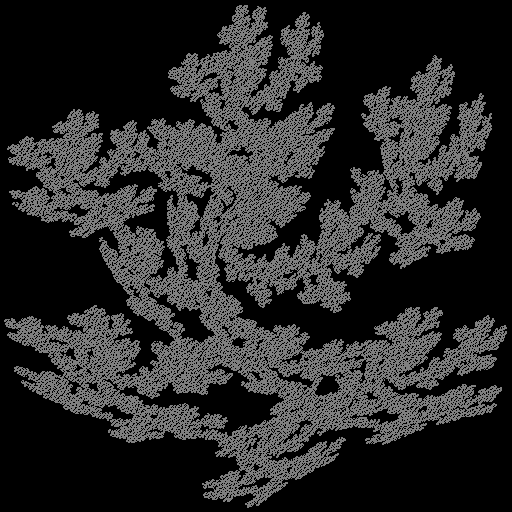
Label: pinetree